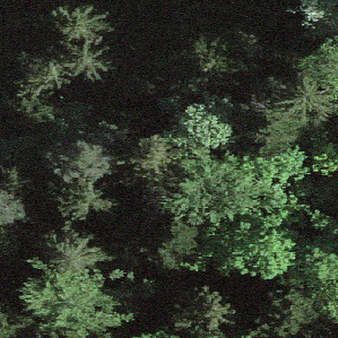
Label: other